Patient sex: M
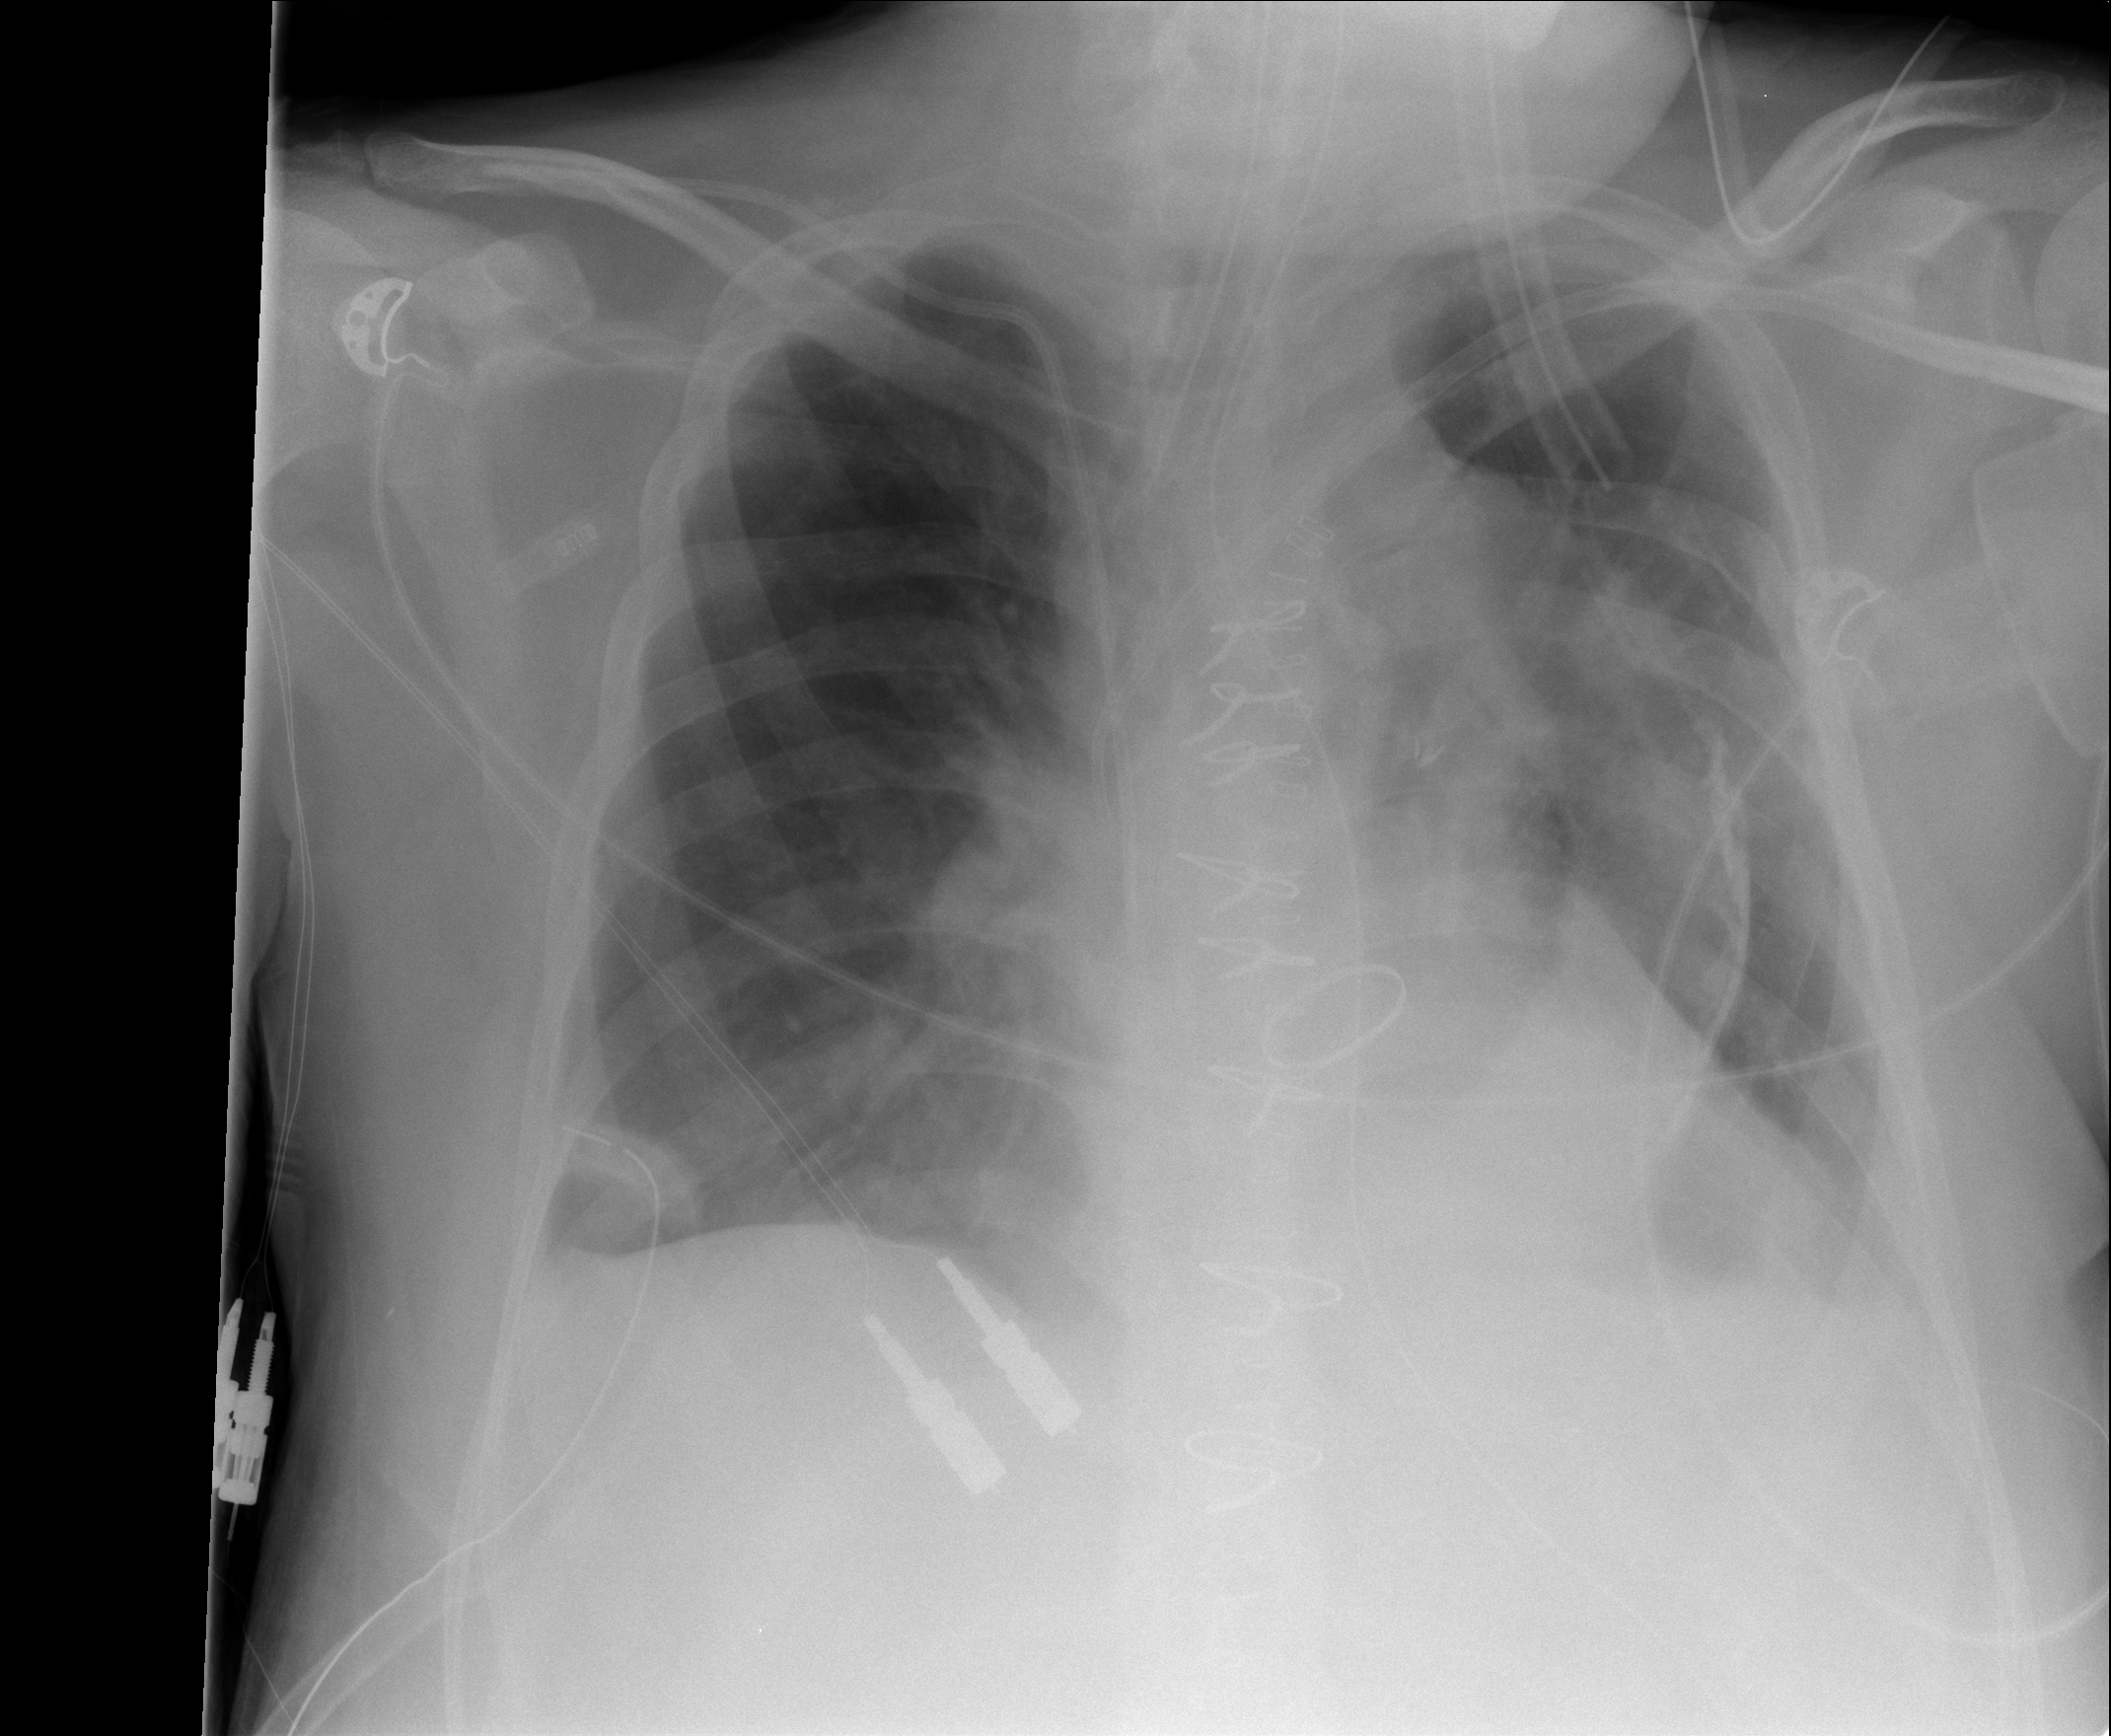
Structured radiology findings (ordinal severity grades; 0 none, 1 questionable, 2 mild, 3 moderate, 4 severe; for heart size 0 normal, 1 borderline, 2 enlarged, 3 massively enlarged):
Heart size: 1
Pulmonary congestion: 2
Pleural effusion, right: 0
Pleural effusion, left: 2
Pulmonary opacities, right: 0
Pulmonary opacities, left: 0
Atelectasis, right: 1
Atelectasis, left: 2